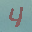
Label: 4